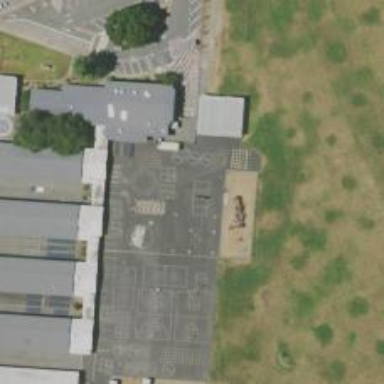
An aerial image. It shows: Schoolyard with asphalt surface.